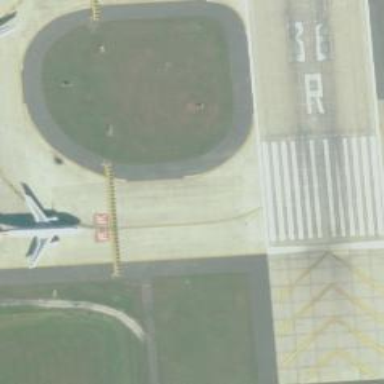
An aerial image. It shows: Image of taxiway at airport.